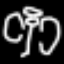
Label: angel